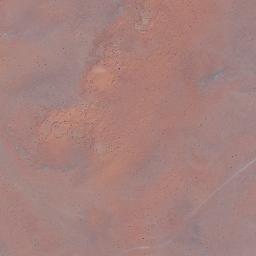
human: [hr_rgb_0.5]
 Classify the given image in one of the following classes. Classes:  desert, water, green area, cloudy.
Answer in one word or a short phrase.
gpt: desert